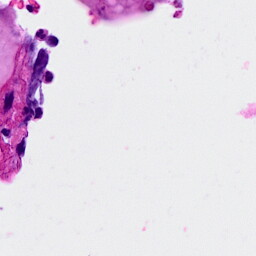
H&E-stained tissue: Breast